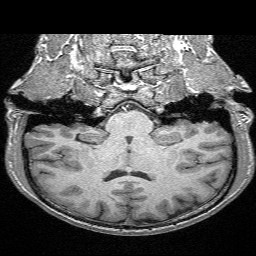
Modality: T1w
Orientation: sagittal
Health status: ill
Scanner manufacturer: siemens
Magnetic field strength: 3 T
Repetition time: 2.3 s
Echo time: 0.00298 s